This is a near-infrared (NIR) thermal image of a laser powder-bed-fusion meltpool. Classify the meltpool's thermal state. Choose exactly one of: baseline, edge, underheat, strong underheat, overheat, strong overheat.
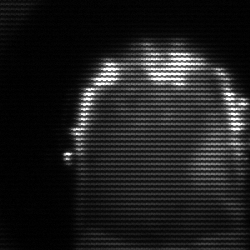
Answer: baseline